Field crop: maize
Growth stage: 2
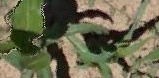
Species: maize